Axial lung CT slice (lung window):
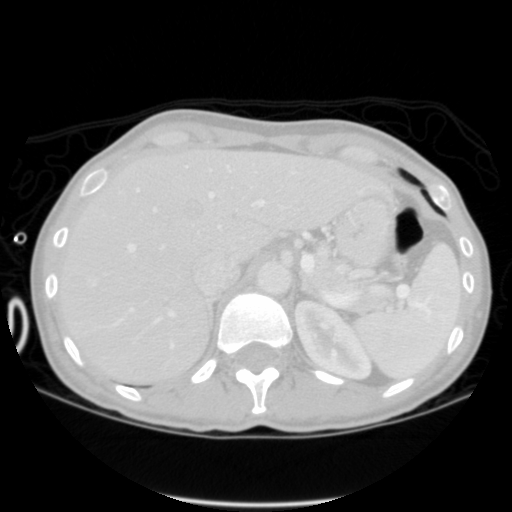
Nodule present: no